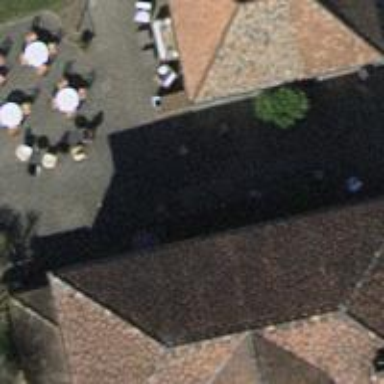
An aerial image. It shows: Restaurant.